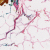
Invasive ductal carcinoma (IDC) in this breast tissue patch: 0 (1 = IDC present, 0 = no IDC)